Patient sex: M
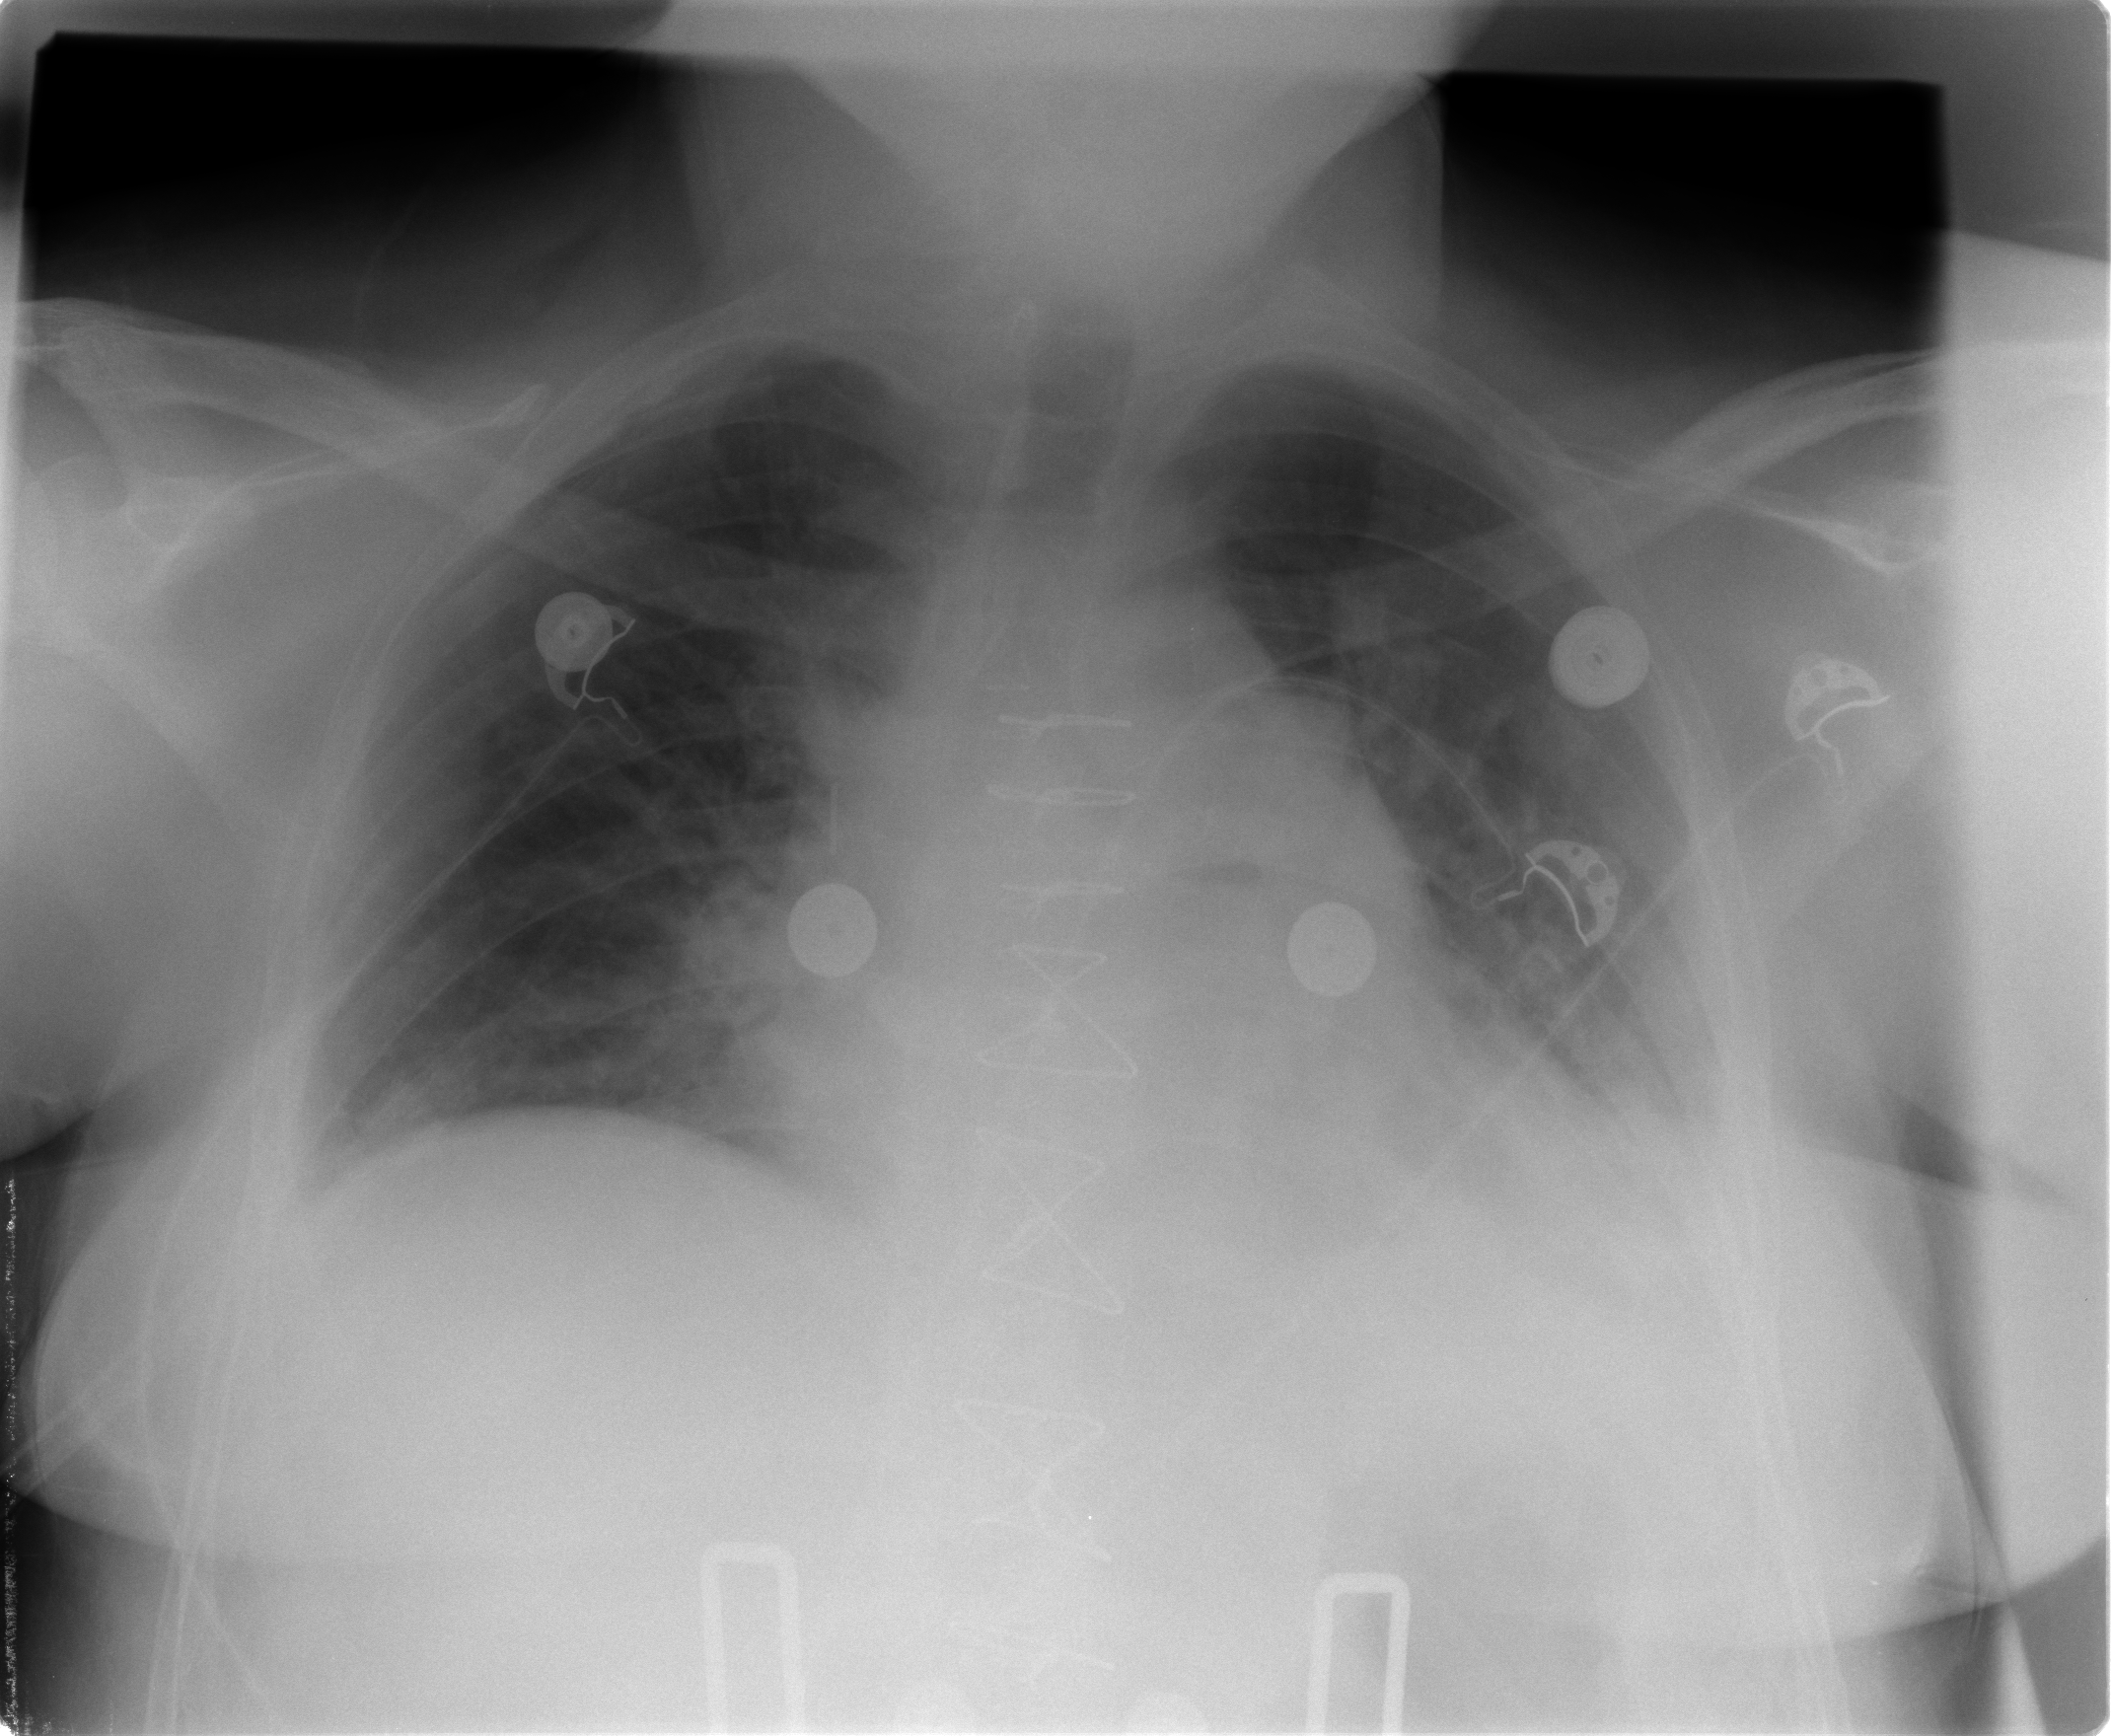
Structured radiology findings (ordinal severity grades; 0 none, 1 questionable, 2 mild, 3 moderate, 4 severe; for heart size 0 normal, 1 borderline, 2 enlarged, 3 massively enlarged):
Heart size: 2
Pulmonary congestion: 3
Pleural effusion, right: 0
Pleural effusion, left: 2
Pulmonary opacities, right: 0
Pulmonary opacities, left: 1
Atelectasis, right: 2
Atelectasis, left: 2